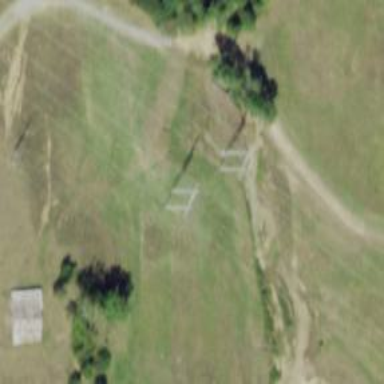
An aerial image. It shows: H-frame power tower design.